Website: macys
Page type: billing-address
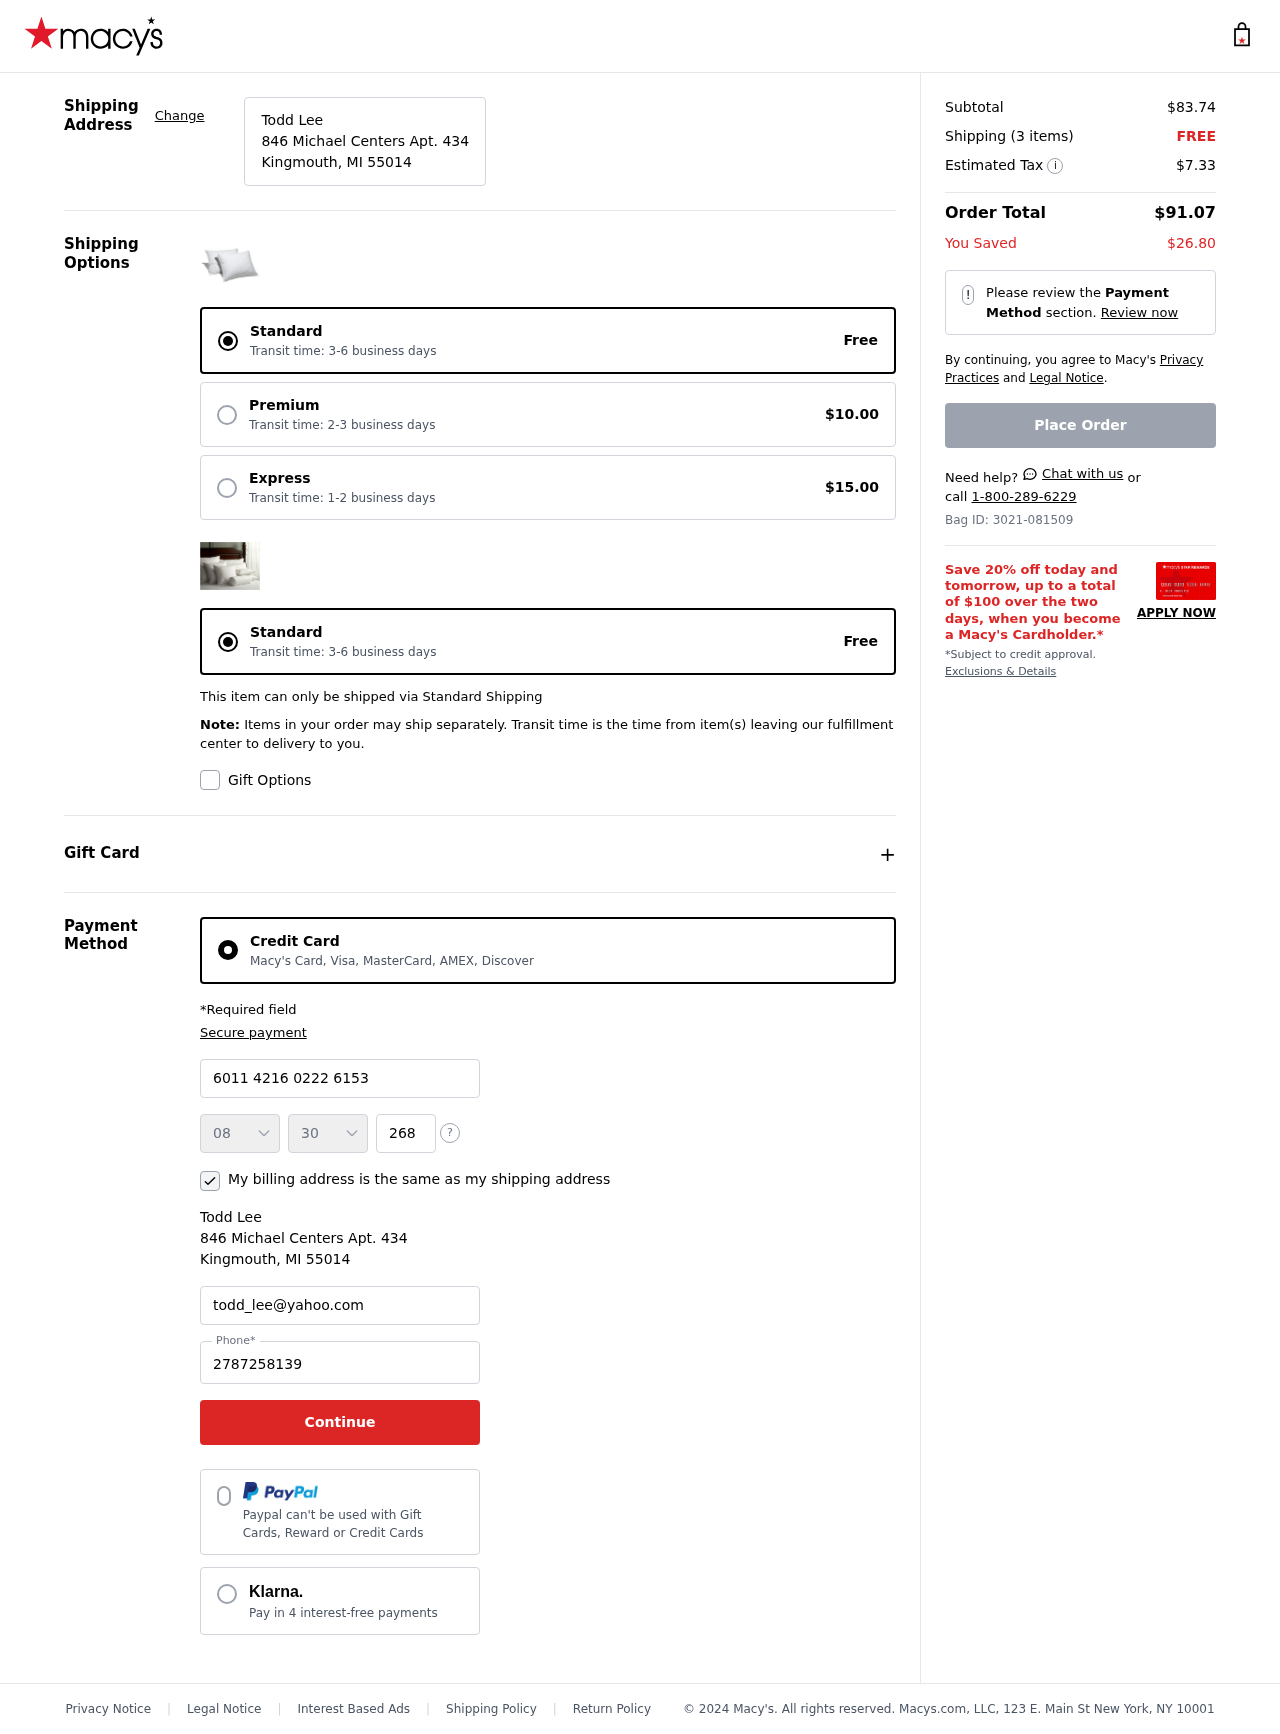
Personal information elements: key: PII_CARD_CVV
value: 268
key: PII_CARD_EXPIRY_MONTH
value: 08
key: PII_CARD_EXPIRY_YEAR
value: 30
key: PII_CARD_NUMBER
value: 6011 4216 0222 6153
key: PII_CITY_STATE_ZIP
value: Kingmouth, MI 55014
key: PII_EMAIL
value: todd_lee@yahoo.com
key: PII_FULLNAME
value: Todd Lee
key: PII_PHONE
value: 2787258139
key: PII_STREET
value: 846 Michael Centers Apt. 434
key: PII_FULLNAME2
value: Todd Lee
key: PII_STREET2
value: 846 Michael Centers Apt. 434
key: PII_CITY_STATE_ZIP2
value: Kingmouth, MI 55014
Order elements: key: ORDER_SUBTOTAL
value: $83.74
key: ORDER_NUM_ITEMS
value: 3
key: ORDER_SHIPPING_COST
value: FREE
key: ORDER_TAX
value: $7.33
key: ORDER_TOTAL
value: $91.07
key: ORDER_SAVINGS
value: $26.80
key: ORDER_ID
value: Bag ID: 3021-081509